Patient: sex M, age 62
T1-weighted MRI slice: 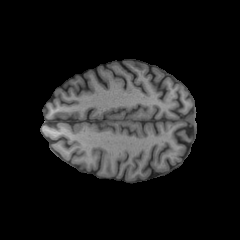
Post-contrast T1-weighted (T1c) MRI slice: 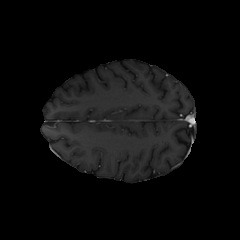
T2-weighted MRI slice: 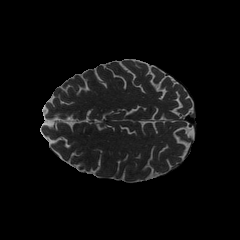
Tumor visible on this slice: no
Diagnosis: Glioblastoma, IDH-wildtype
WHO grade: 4